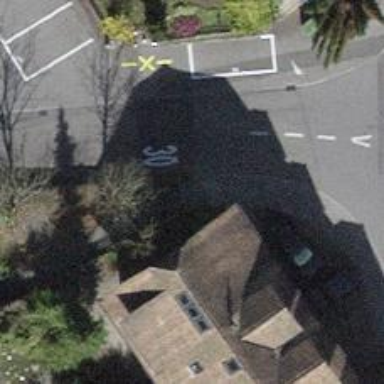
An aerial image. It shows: Road with steps.